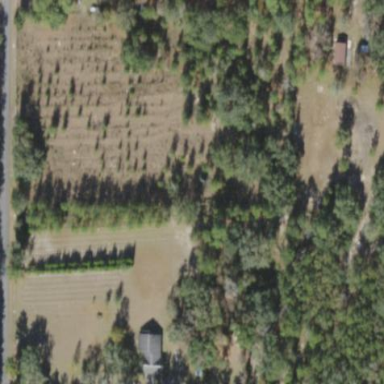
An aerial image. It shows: Plant nursery with trees.